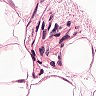
Metastatic tissue present: no